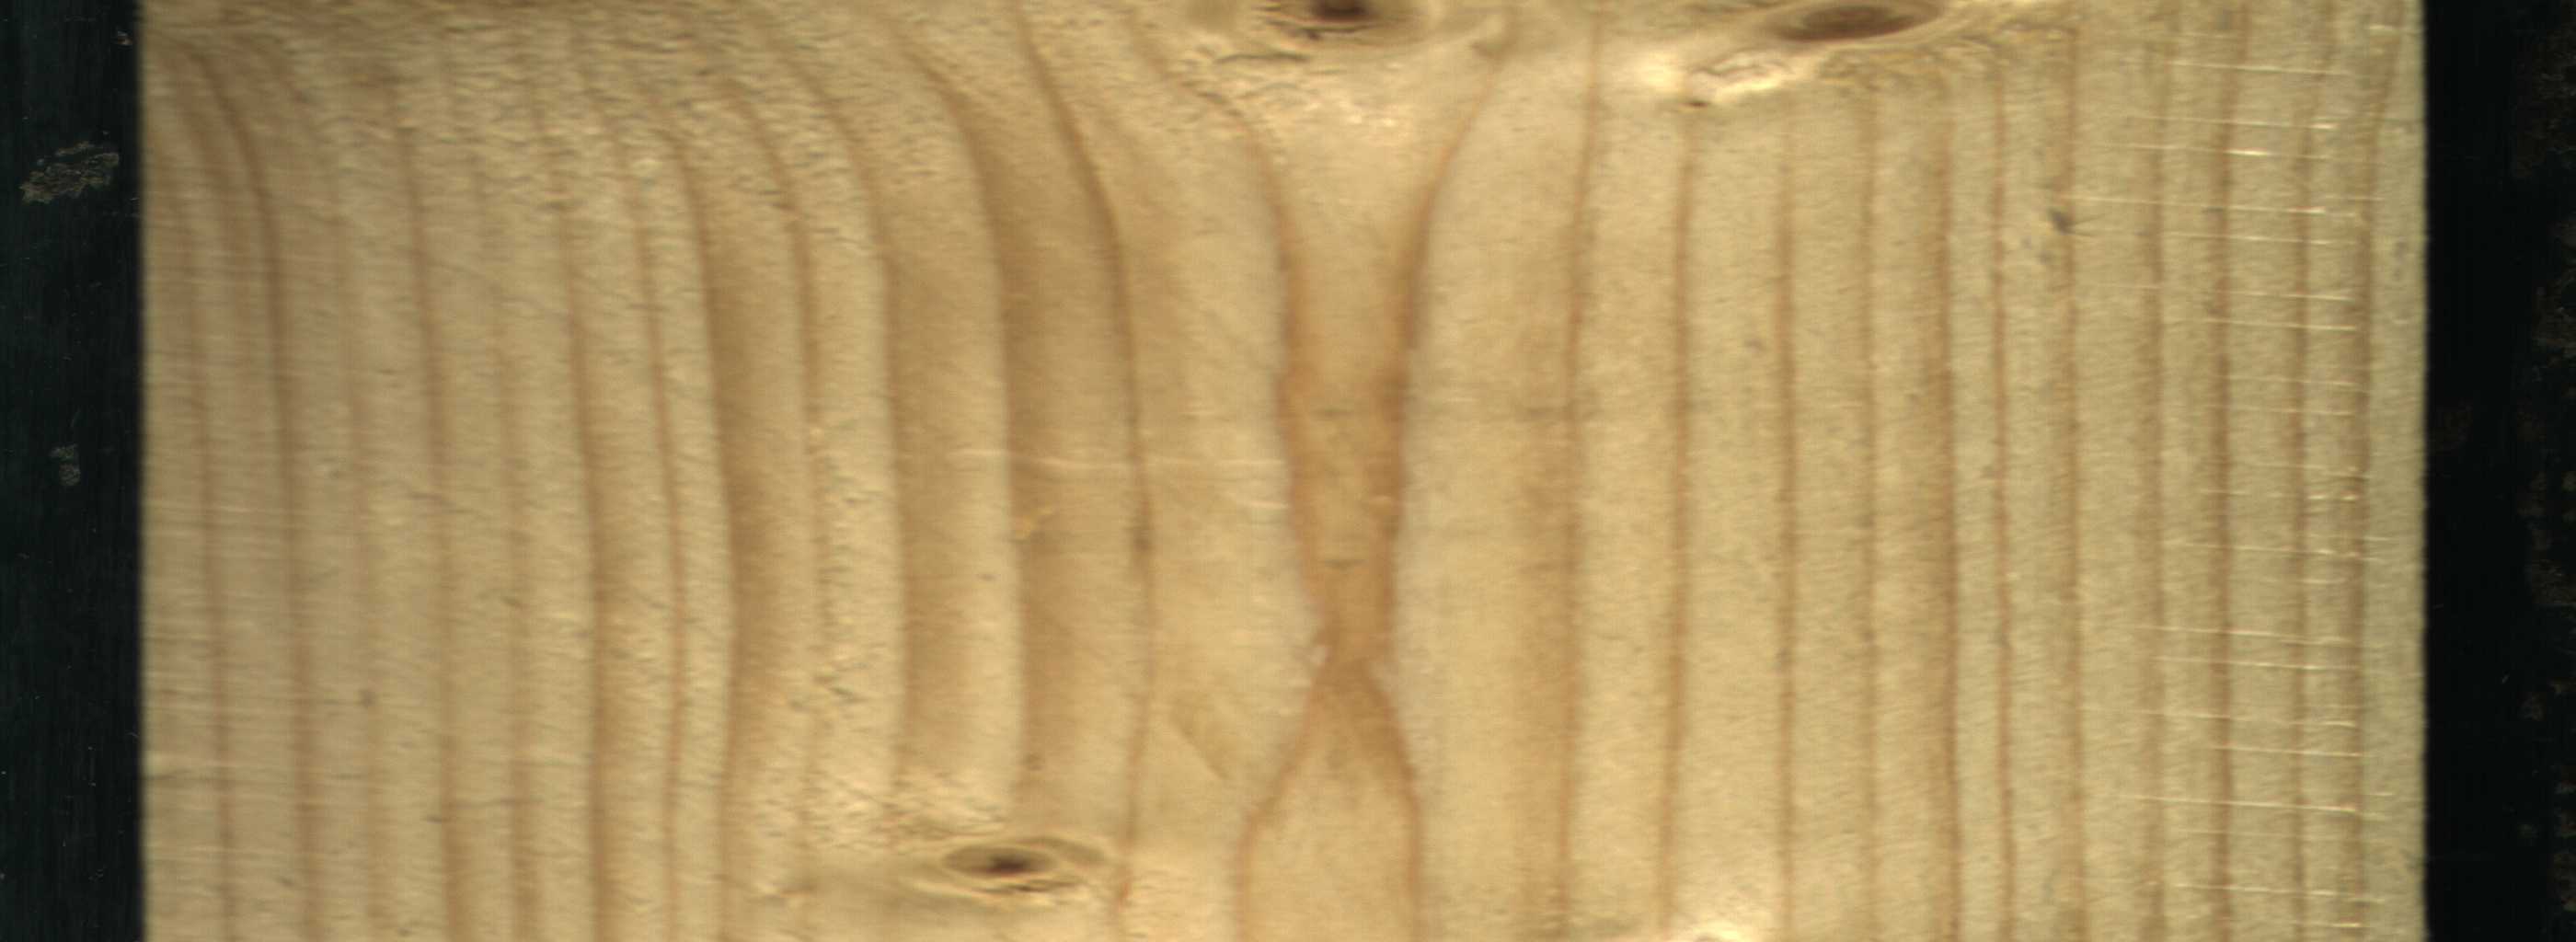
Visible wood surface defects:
Live_Knot
Live_Knot
Live_Knot